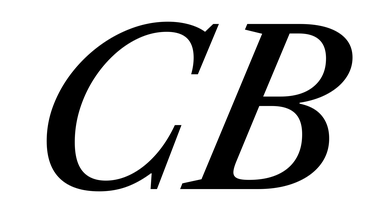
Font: LibreCaslonText-Italic_Medium_Italic